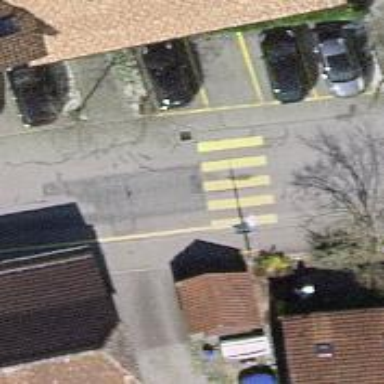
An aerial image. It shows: Marked crossing with zebra stripes on the road.